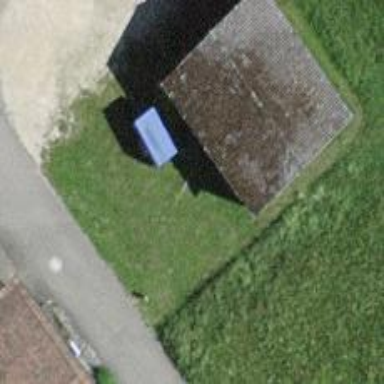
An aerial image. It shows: Shed.